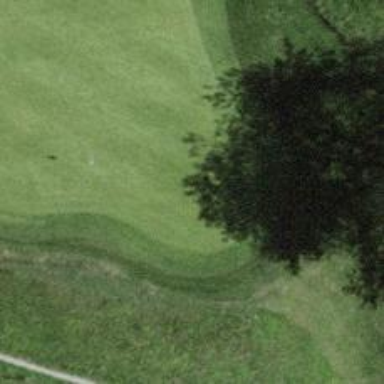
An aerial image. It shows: Golf hole.